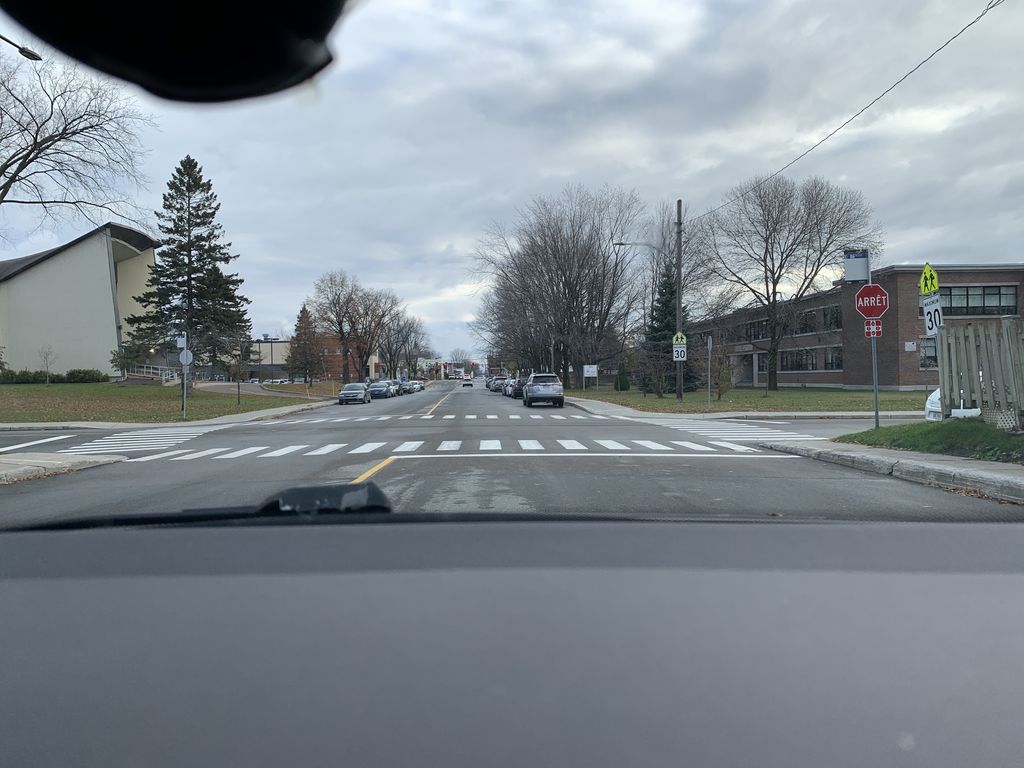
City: quebec_city